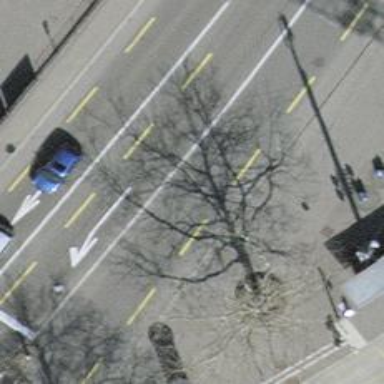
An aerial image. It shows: Secondary road with asphalt surface. It includes cycle lane and trolley wires.